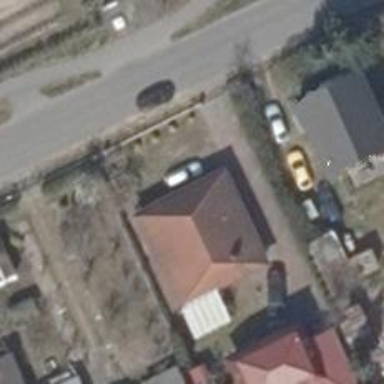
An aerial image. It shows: Detached building.